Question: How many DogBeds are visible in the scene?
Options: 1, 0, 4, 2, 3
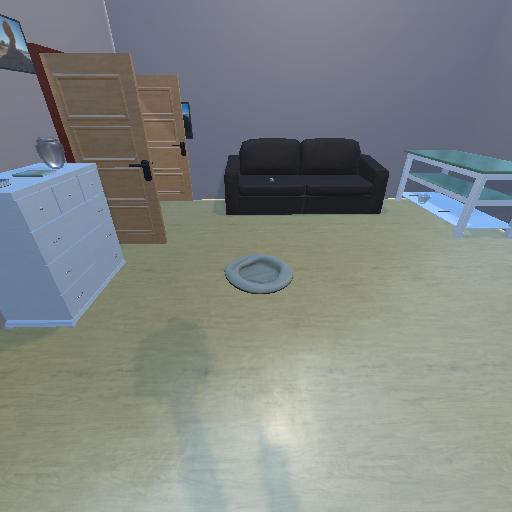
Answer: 1